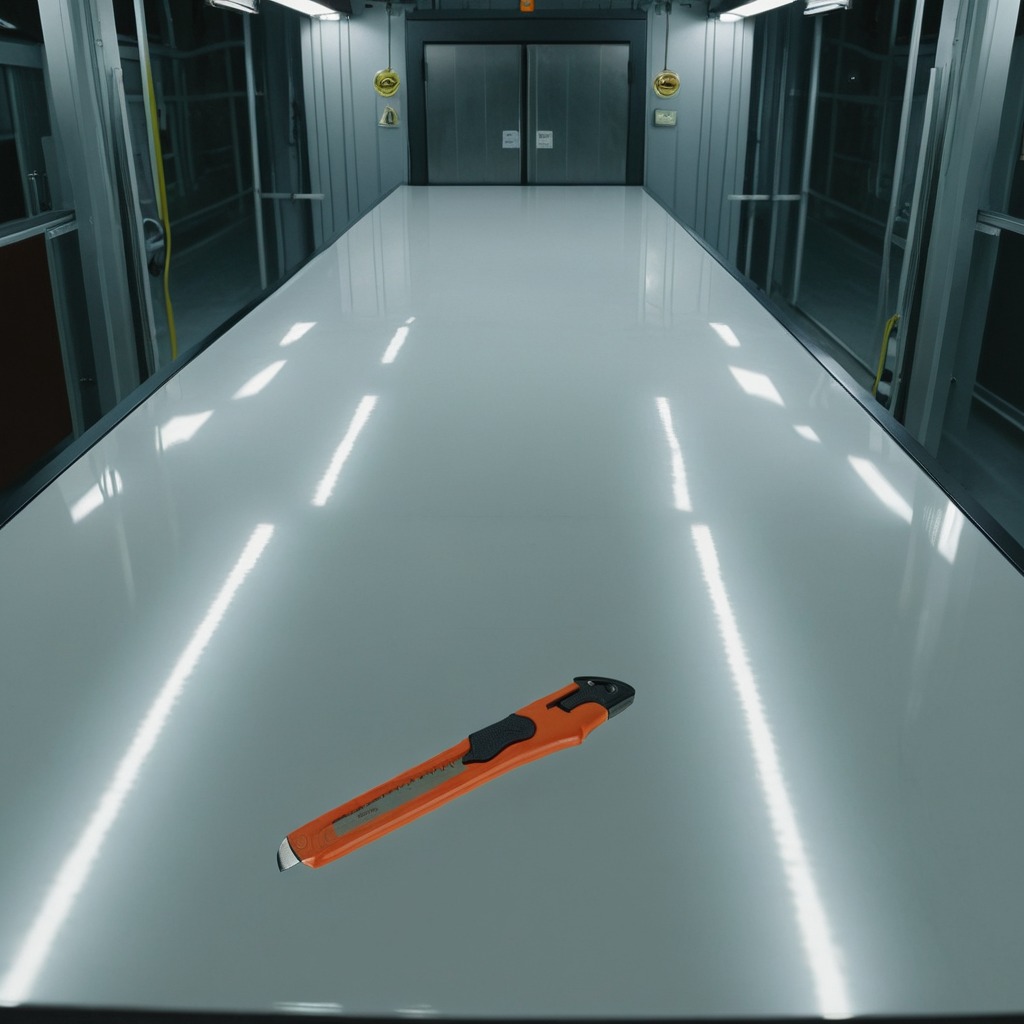
A utility knife lying on a high-gloss table in a ship maintenance bay industrial lighting.